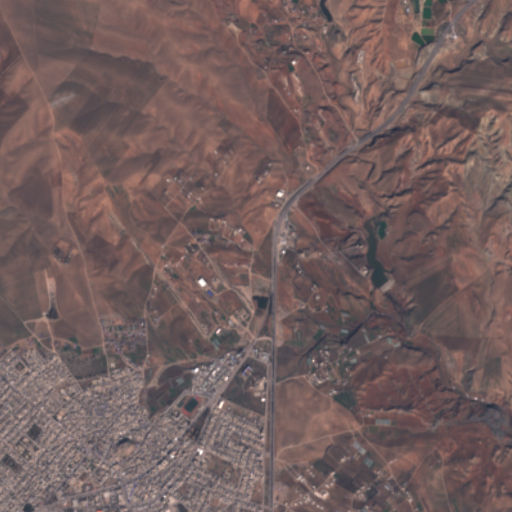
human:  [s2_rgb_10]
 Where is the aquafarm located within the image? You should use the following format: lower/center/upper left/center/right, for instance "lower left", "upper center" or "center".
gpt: The aquafarm is located in the upper right of the image.
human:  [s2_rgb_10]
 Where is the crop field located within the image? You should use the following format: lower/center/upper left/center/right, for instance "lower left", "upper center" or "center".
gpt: The crop field is located in the center left of the image.
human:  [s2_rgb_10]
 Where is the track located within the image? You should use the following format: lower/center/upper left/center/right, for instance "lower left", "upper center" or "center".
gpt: The track is located in the lower center of the image.
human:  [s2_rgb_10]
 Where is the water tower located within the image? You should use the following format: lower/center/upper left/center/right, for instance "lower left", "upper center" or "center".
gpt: The water tower is located in the lower left of the image.
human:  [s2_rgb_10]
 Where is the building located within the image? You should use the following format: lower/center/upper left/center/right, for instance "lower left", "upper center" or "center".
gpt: There is no building in the image.